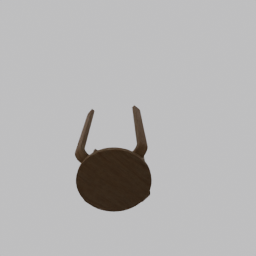
Label: furniture